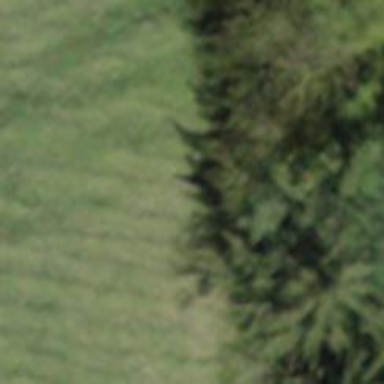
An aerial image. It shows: Row of trees in natural setting.